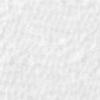
Label: no_change